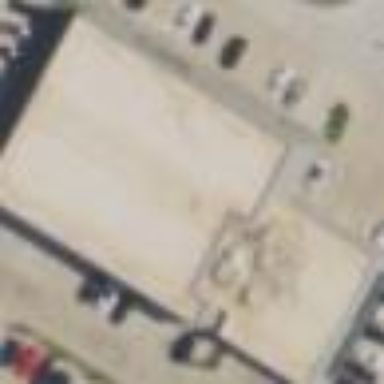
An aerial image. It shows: Building that houses car shop.